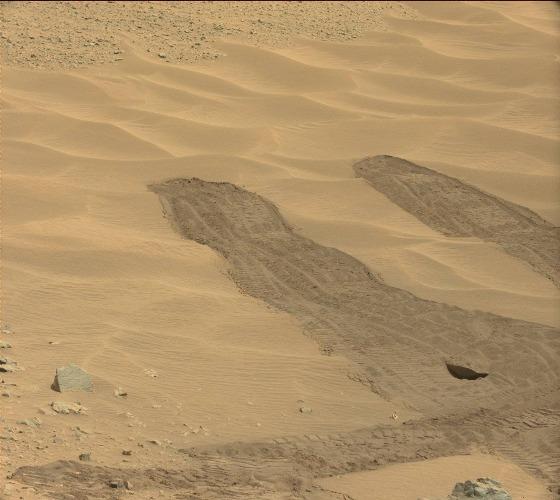
Terrain classes present: Bedrock, Gravel / Sand / Soil, Rock, Track